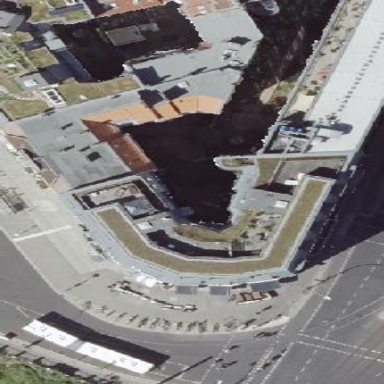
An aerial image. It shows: White apartment building with gambrel roof shape.